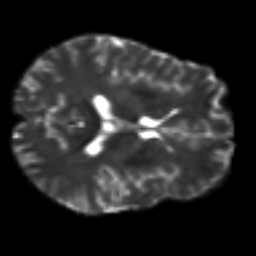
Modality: T2w
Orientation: axial
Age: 46
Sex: male
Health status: ill
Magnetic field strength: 3 T
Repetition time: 8.4 s
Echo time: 0.0926 s